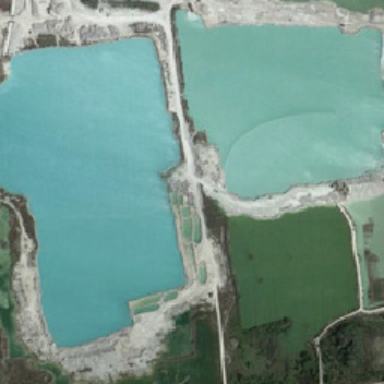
Two ponds are surrounded by a small road .